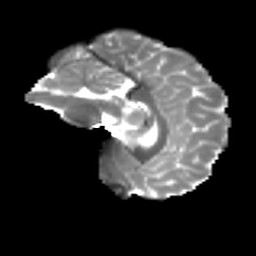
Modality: T2w
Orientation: sagittal
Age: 23
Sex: female
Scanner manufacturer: ge
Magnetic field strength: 3 T
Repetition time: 7.8 s
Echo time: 0.0606 s